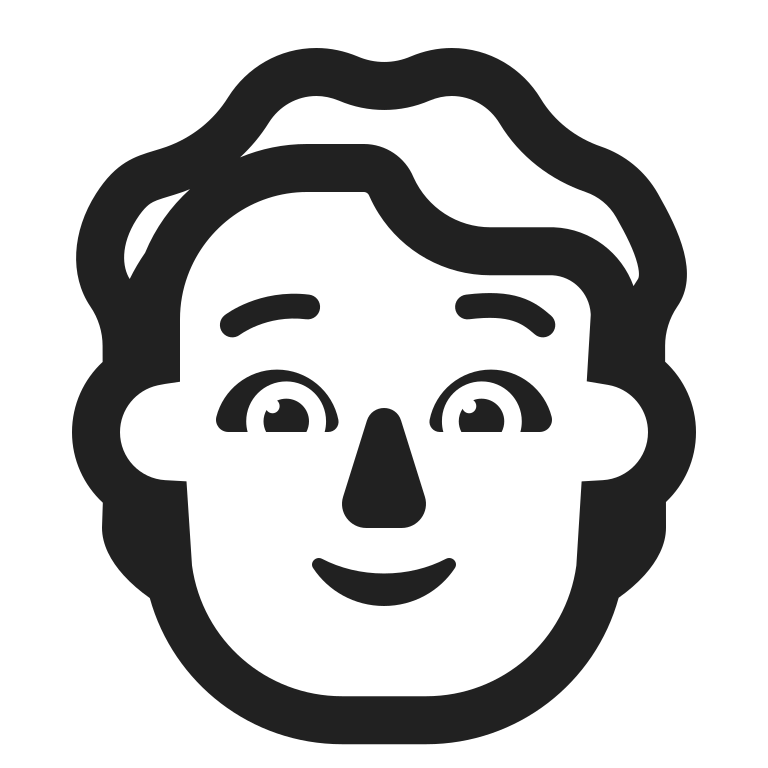
person blonde hair high contrast default